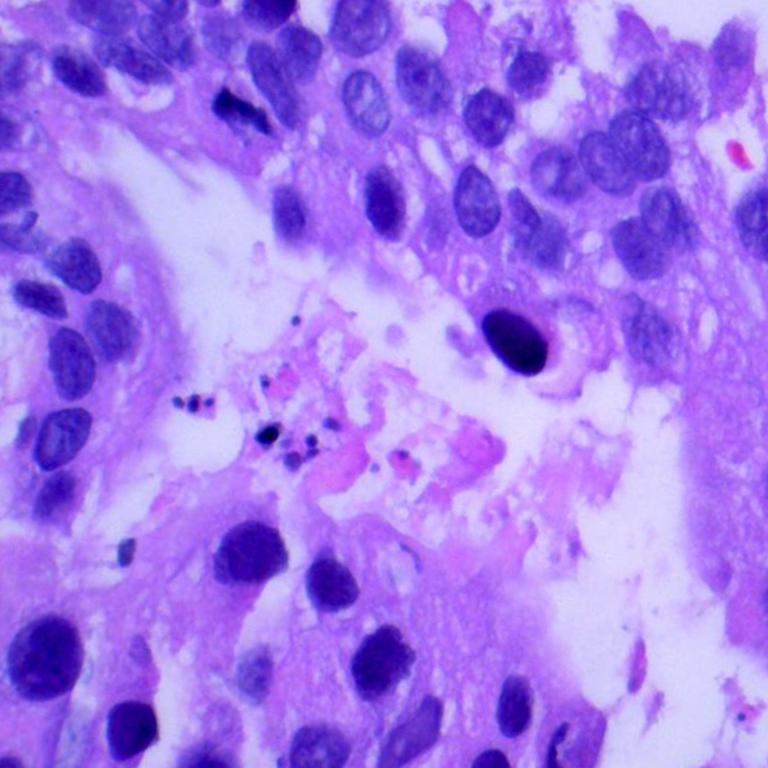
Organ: lung
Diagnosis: adenocarcinomas